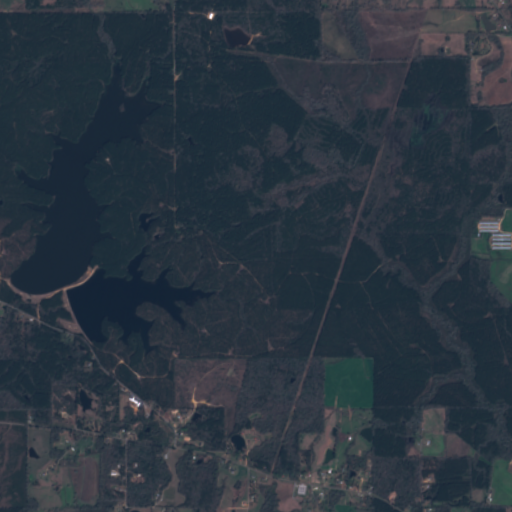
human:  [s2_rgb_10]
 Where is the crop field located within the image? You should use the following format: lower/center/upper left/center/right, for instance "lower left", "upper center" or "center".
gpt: The crop field is located in the lower of the image.
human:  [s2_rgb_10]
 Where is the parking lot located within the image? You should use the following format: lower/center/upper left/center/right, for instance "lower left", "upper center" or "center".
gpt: The parking lot is located in the lower left of the image.
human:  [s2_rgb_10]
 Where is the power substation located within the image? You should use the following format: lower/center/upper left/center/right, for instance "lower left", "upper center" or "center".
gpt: The power substation is located in the lower center of the image.
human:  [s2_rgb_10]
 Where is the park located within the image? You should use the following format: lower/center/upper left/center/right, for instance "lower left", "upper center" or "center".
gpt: There is no park in the image.